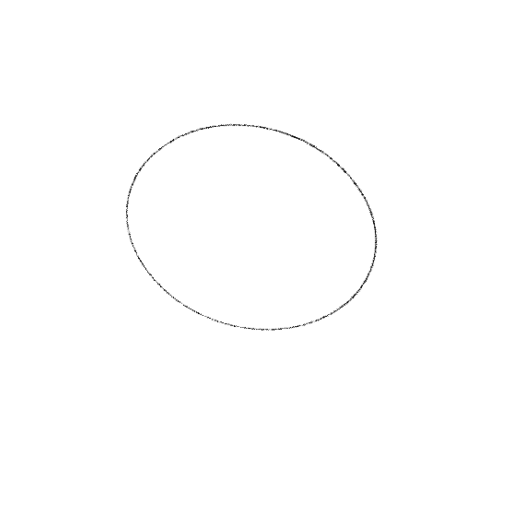
Crossing number: 0